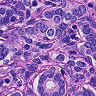
Metastatic tissue present: yes